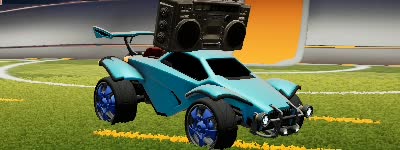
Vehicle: octane